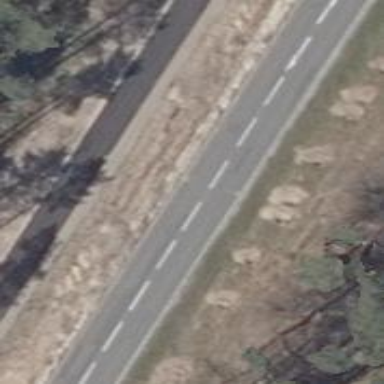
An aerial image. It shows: Secondary road with asphalt surface.